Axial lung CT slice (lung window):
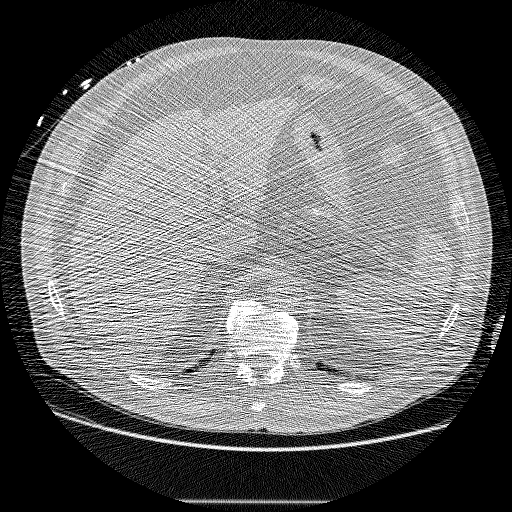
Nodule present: no